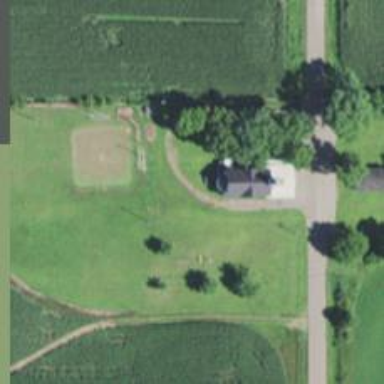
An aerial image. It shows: Driveway.